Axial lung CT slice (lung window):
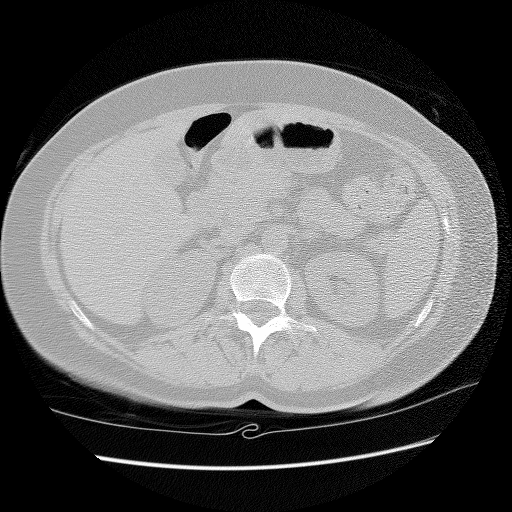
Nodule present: no